Question: I'm new to android sdk. I started with the HelloAndroid program. I followed all specified instructions, but to my surprise, the emulator is not diplaying the "Hello Android" text.

Instead the emulator looks like the one shown above(You can see "LogCat" at the bottom of the image).
The Console shows msgs like,
---
[2010-10-28 20:14:59 - HelloAndroid] New emulator found: emulator-5554
[2010-10-28 20:14:59 - HelloAndroid] Waiting for HOME ('android.process.acore') to be launched...
[2010-10-28 20:15:34 - HelloAndroid] HOME is up on device 'emulator-5554'
[2010-10-28 20:15:34 - HelloAndroid] Uploading HelloAndroid.apk onto device 'emulator-5554'
[2010-10-28 20:15:35 - HelloAndroid] Installing HelloAndroid.apk...
[2010-10-28 20:16:13 - HelloAndroid] Success!
[2010-10-28 20:16:13 - HelloAndroid] Starting activity com.example.helloandroid.HelloAndroid on device
[2010-10-28 20:16:18 - HelloAndroid] ActivityManager: Starting: Intent { act=android.intent.action.MAIN cat=[android.intent.category.LAUNCHER] cmp=com.example.helloandroid/.HelloAndroid }
---
After some 7 min, "request time failed" error message is thrown in "LogCat".
Can someone help, please? Thanks.
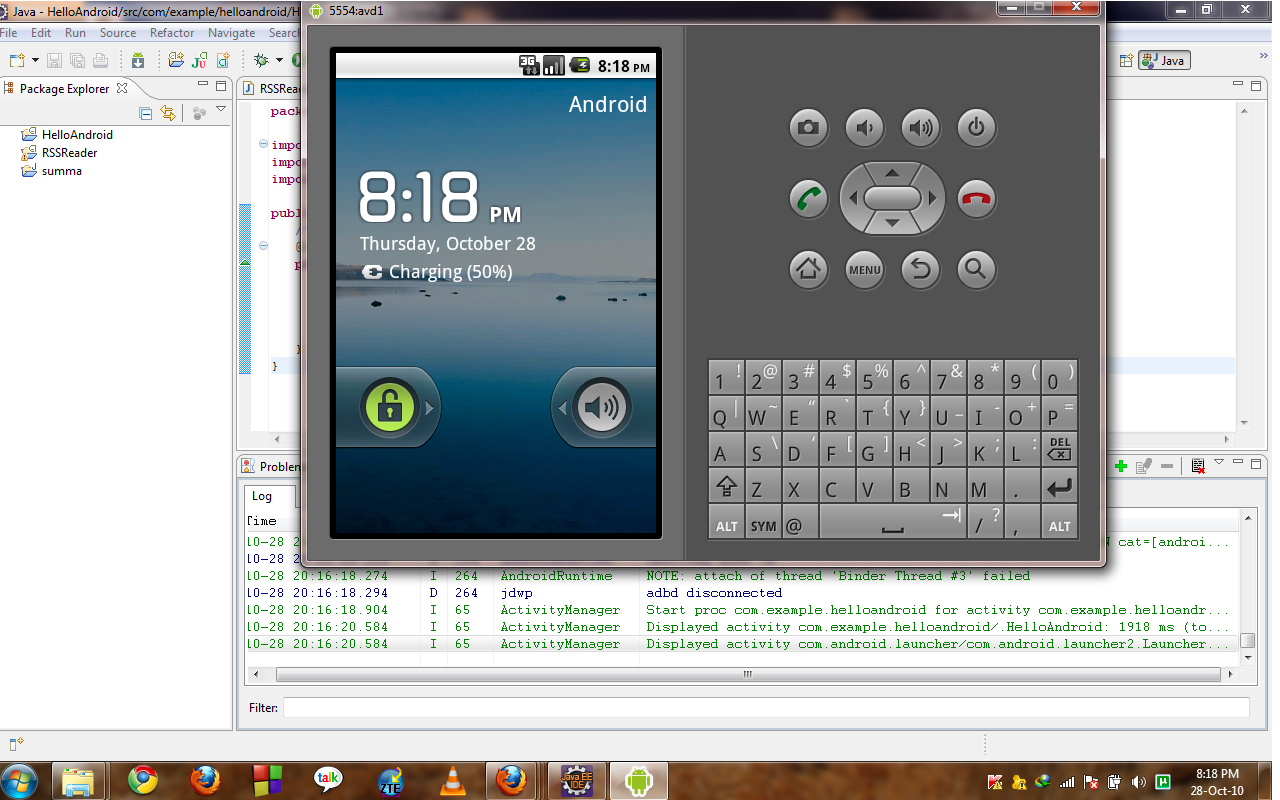
Answer: You need to "unlock" the emulator. Click and drag the green lock symbol to the right.
What your seeing is the screen that would appear if you had a physical android device and you pushed the power button to turn the screen on after the device had gone to sleep.